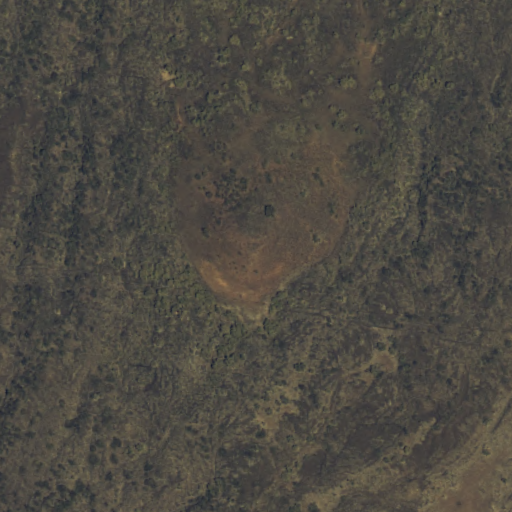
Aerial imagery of mountain in Hawaii named Pu‘u‘ula‘ula containing only unknown